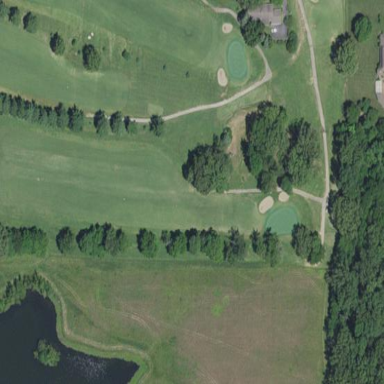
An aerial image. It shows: Scenic golf fairway.